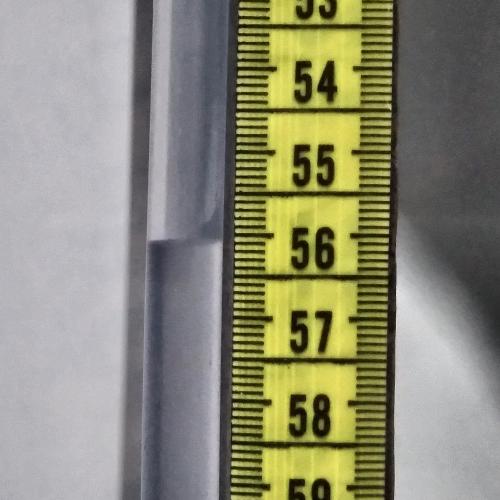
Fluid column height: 56.1 cm